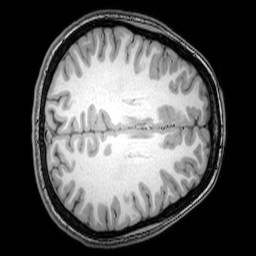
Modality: T1w
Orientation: axial
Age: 22
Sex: female
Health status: healthy
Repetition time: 0.081 s
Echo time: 0.037 s